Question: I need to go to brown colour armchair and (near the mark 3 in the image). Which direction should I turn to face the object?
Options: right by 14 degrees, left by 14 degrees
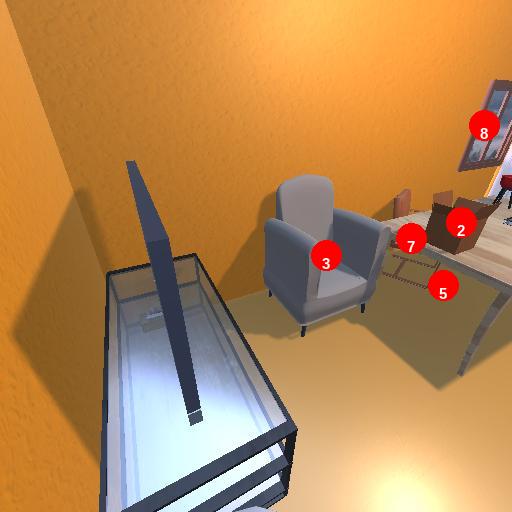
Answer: right by 14 degrees